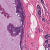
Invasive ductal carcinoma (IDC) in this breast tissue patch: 0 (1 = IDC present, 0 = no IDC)